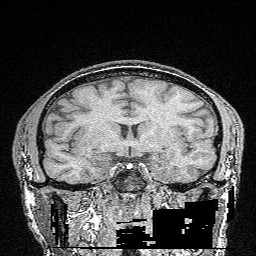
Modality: FLASH
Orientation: sagittal
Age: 31
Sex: male